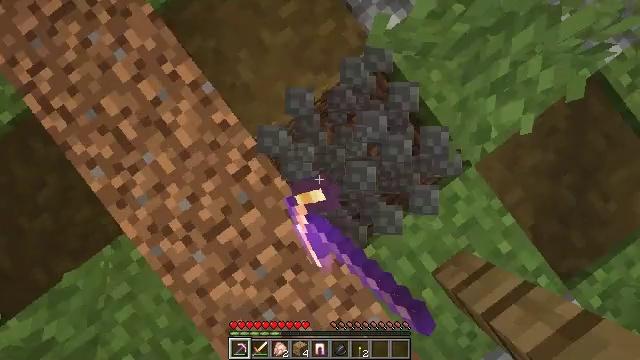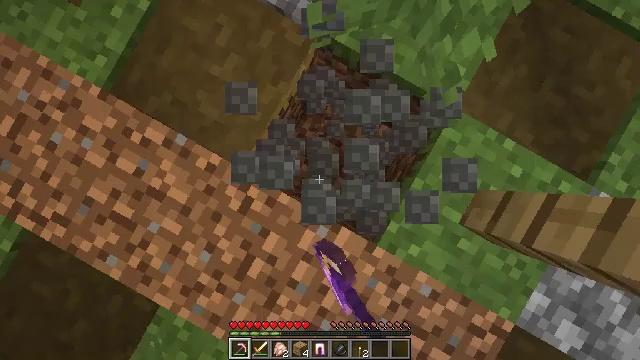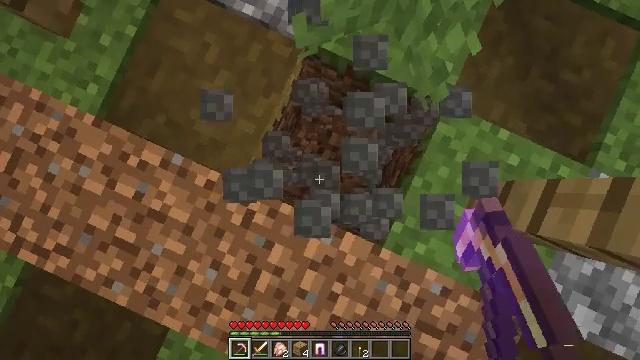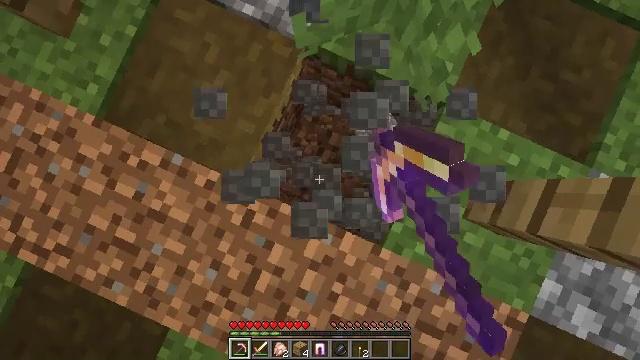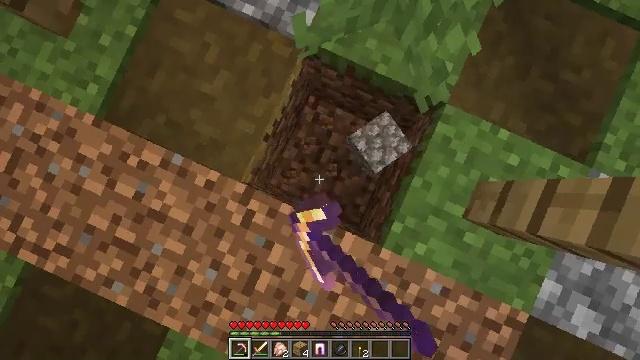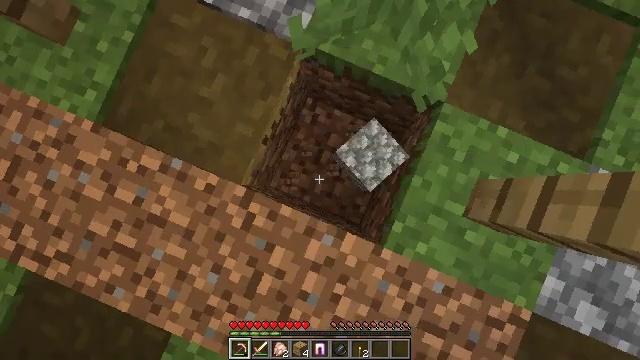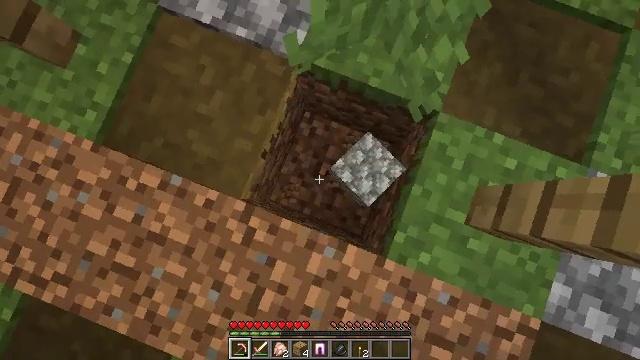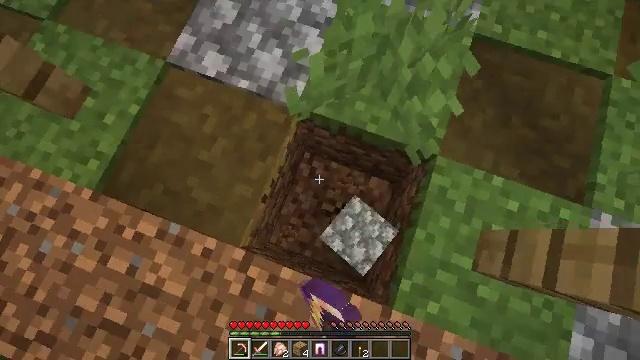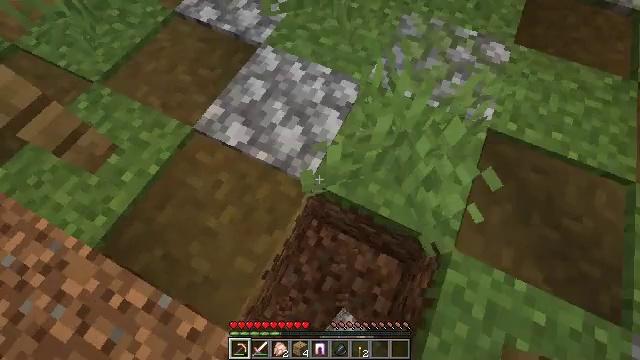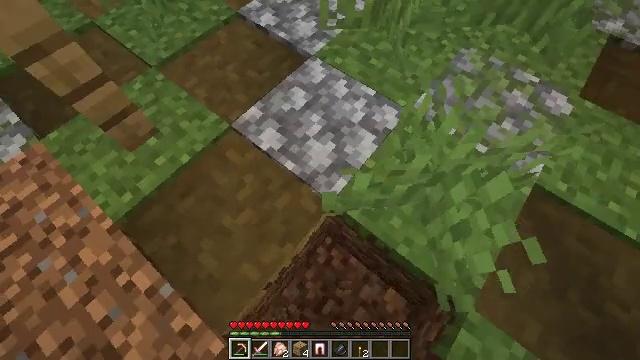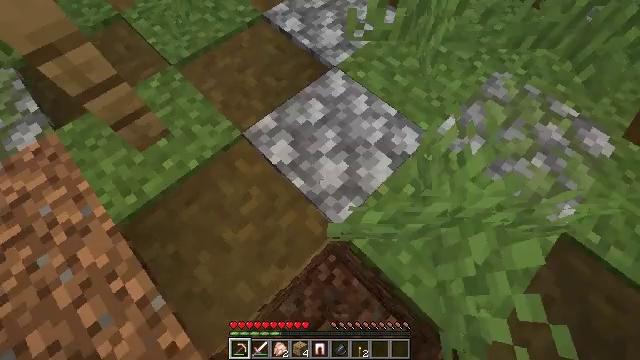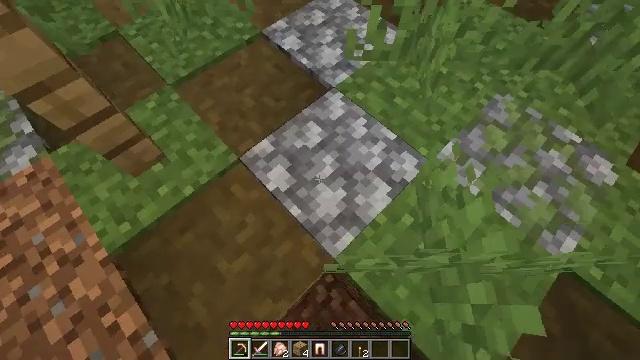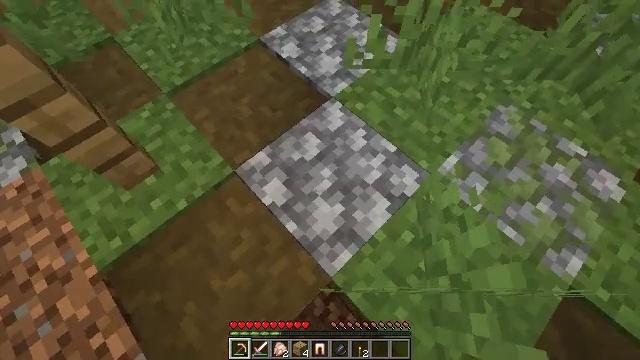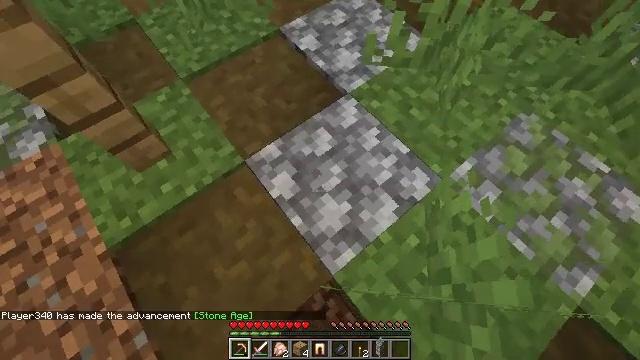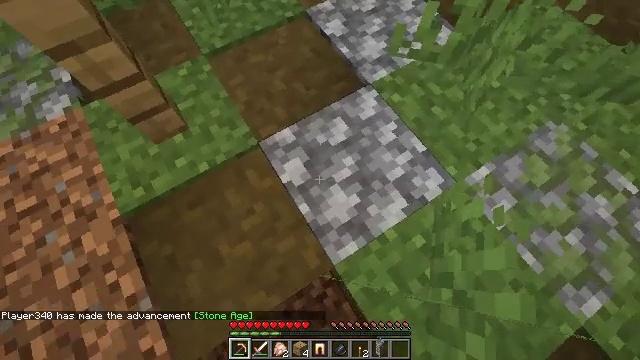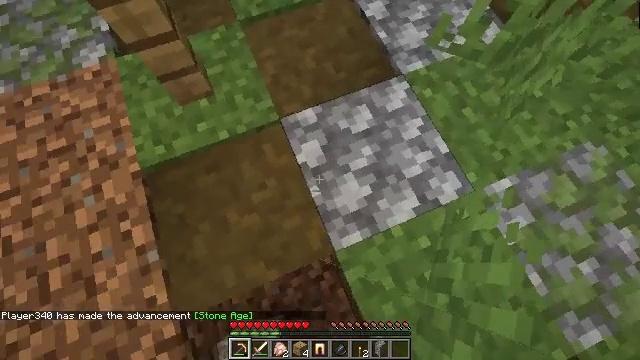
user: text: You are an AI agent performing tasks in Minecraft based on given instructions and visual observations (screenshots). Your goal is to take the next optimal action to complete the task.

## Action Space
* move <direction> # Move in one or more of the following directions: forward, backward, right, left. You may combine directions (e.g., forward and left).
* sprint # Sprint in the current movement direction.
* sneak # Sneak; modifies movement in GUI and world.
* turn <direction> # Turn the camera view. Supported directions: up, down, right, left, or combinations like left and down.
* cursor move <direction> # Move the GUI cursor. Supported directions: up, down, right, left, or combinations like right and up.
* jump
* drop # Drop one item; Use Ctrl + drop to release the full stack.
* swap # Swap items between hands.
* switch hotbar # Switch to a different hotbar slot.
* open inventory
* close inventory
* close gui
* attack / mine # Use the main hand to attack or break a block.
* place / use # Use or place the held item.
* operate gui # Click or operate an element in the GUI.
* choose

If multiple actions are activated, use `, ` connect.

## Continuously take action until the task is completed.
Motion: motion action
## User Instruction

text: Break the cobblestone to create a path.
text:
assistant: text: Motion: turn right and down, attack / mine
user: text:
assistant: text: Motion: turn right and up, attack / mine
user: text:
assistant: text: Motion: attack / mine
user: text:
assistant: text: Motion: attack / mine
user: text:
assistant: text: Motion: turn right, attack / mine
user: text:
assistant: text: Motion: turn right and up, attack / mine
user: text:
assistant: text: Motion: move forward, turn up, attack / mine
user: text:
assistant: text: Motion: move forward, turn left and up
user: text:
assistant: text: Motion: move forward, turn left and up
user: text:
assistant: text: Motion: move forward, turn left
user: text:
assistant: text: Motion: no_op
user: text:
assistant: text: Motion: no_op
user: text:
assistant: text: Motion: turn left and down
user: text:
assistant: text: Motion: turn left and down
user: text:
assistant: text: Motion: turn left and down
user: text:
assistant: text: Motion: turn left and down
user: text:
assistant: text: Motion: turn left and down
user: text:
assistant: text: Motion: turn left and down
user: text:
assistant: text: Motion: turn left and up
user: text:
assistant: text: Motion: turn left and up
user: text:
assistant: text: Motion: turn left
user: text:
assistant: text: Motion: no_op
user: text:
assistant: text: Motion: turn right
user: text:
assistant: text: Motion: turn right and up
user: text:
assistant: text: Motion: turn right and down
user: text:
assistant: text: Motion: turn right and down
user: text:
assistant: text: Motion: turn right and down
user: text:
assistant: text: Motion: turn right and up
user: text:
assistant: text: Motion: turn right and up
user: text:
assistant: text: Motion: turn right and up